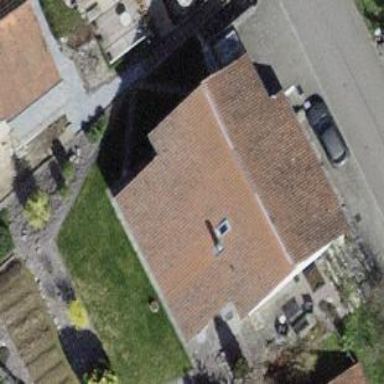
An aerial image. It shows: Building with tile roof.